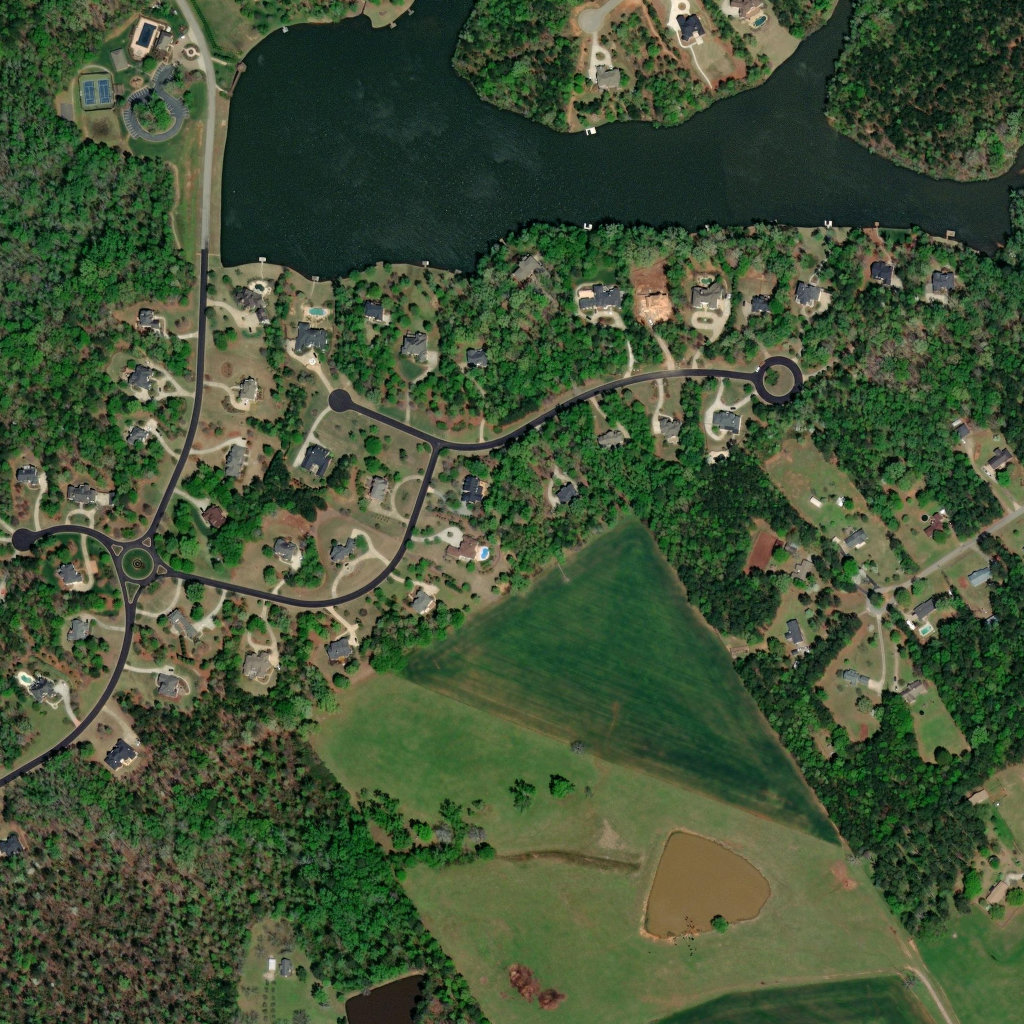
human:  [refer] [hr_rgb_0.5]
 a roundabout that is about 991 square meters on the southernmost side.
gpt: <box>[[11, 53, 15, 56, 0]]</box>

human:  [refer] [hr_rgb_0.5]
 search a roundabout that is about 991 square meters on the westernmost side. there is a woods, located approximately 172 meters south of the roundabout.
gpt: <box>[[11, 53, 15, 56, 0]]</box>

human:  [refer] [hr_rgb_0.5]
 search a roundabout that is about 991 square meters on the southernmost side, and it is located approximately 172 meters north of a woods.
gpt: <box>[[11, 53, 15, 56, 0]]</box>